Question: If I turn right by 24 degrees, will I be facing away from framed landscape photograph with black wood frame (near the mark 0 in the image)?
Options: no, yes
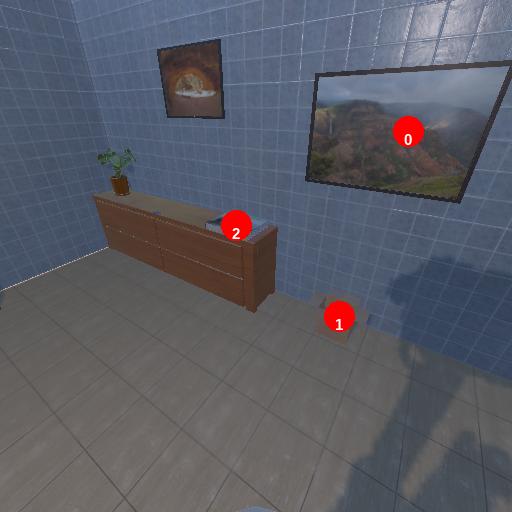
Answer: no